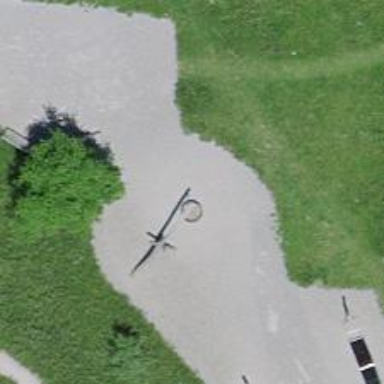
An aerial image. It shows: Playground featuring basket swing.